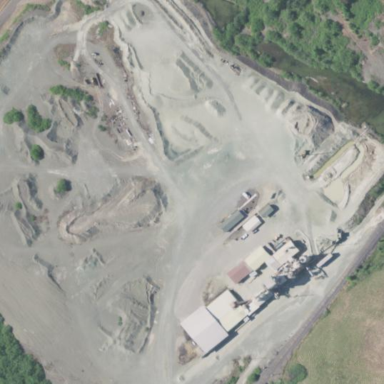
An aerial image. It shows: Quarry area.